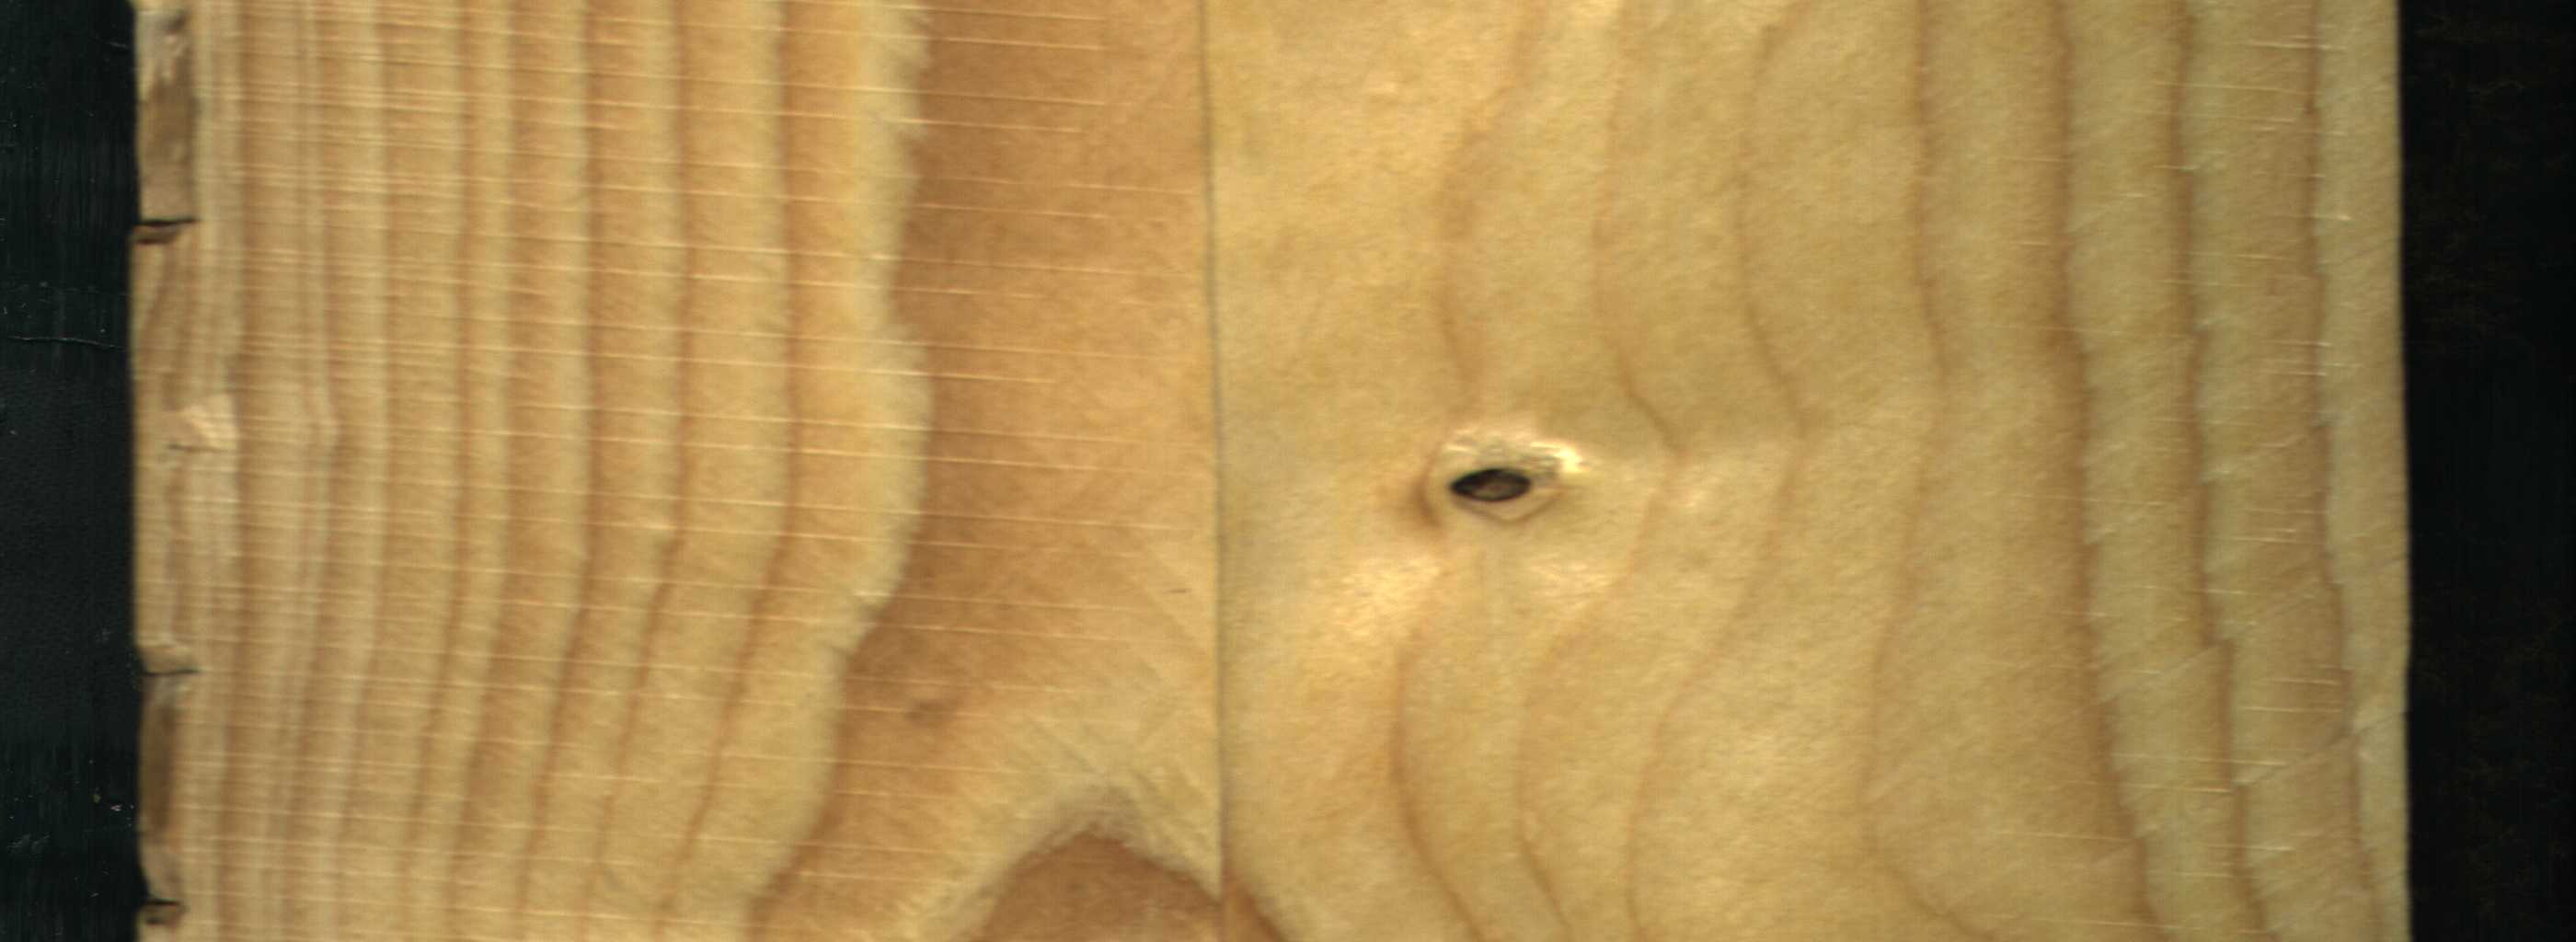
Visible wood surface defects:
Dead_Knot